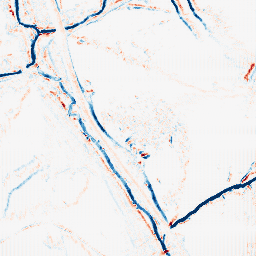
Category: morphological
Decomposition family: morphological_diamond
Decomposition parameters: operation: average
radius: 3
Upsampling method: fft_zeropad
Upsampling parameters: scale: 2
Upsampling scale: 2